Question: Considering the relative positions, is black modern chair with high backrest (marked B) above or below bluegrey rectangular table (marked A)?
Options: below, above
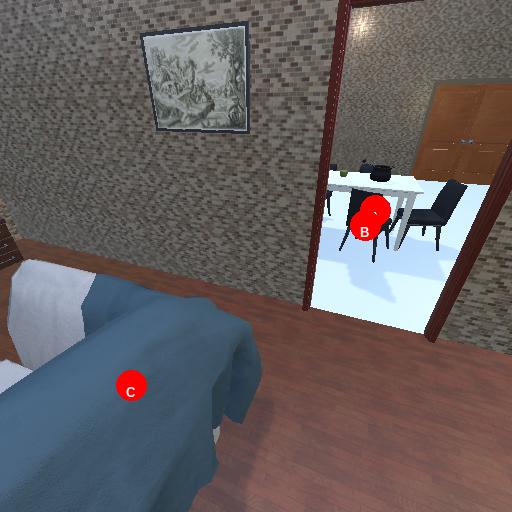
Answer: below